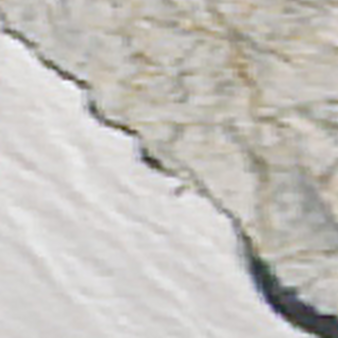
Label: other